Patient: sex M, age 75
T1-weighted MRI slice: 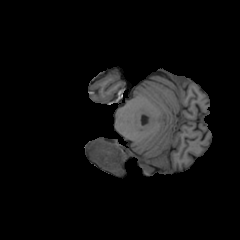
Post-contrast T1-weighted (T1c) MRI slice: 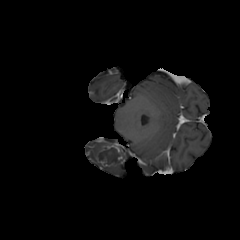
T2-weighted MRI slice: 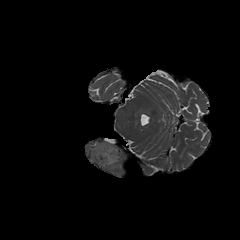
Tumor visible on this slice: yes
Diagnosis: Glioblastoma, IDH-wildtype
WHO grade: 4